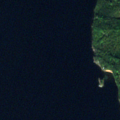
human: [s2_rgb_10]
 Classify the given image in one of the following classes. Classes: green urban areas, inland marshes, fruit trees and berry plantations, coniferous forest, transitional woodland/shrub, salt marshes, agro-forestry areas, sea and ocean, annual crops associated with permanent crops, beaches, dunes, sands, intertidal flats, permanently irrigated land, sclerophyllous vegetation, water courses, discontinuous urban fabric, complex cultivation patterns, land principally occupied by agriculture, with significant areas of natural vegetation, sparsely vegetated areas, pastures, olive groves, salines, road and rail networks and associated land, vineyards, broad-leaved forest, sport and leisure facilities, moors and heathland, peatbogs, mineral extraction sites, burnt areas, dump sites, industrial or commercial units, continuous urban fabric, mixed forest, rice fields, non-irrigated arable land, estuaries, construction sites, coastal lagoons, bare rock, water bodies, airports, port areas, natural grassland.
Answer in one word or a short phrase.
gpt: mixed forest, water bodies